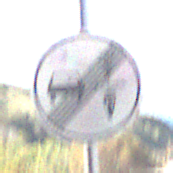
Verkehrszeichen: EndeVerbotUeberholenEinspurigeFahrzeuge
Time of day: MorningAfternoon
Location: Outdoor (Nature)
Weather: Clear
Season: NotSpecified
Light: Natural